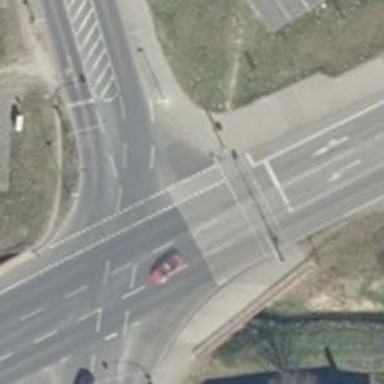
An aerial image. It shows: Road crossing with traffic signals.